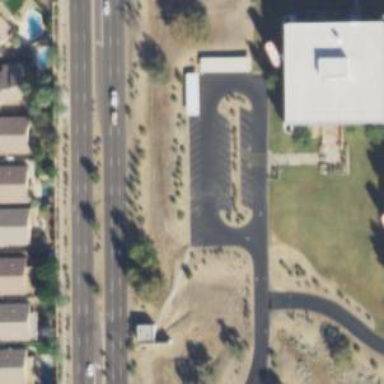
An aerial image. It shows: Asphalt service road.